Chest X-ray. View position: PA
Patient age: 20
Patient sex: M
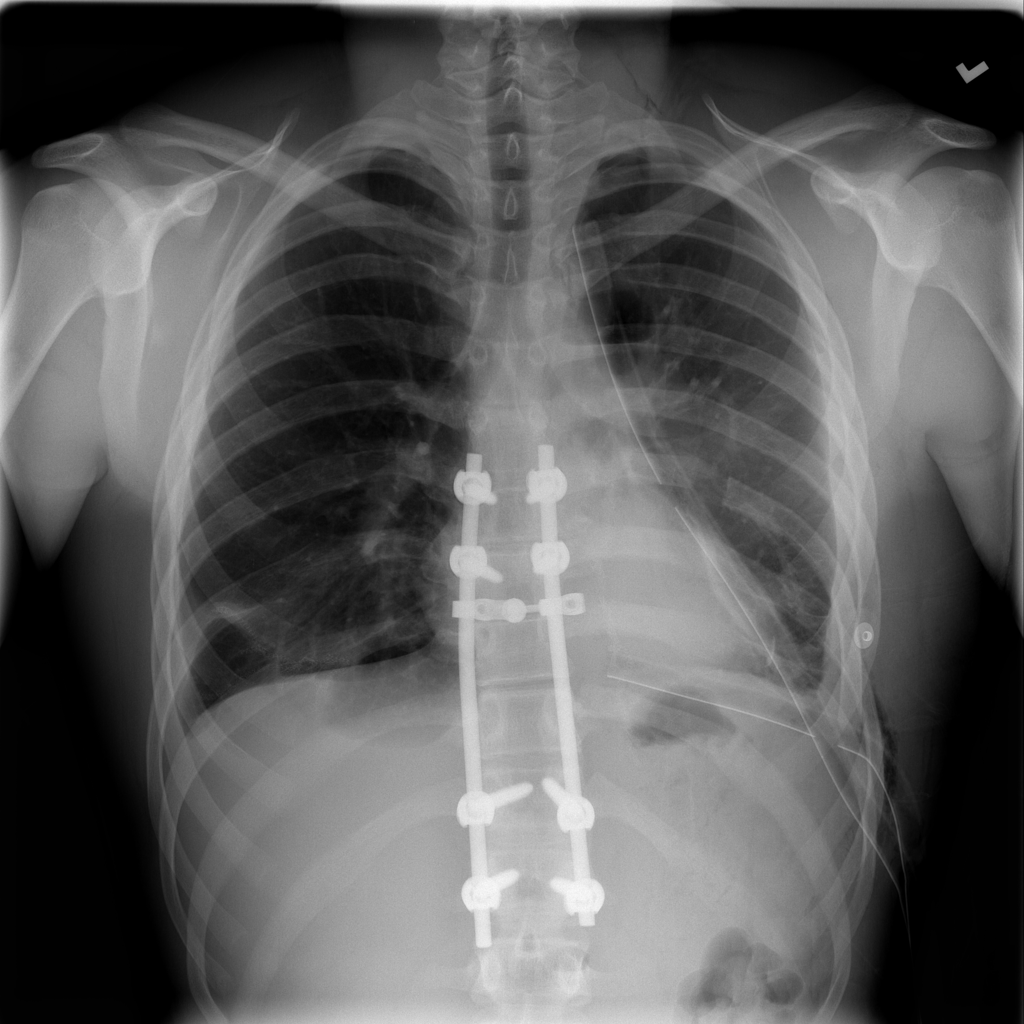
Finding: Pneumothorax